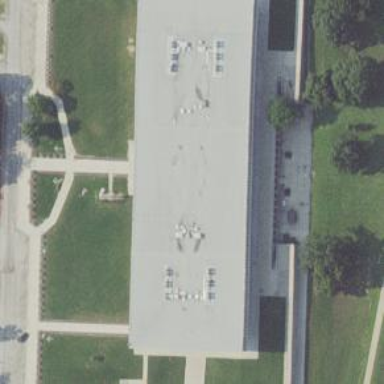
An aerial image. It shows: Government office building specializing in transportation services.